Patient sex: F
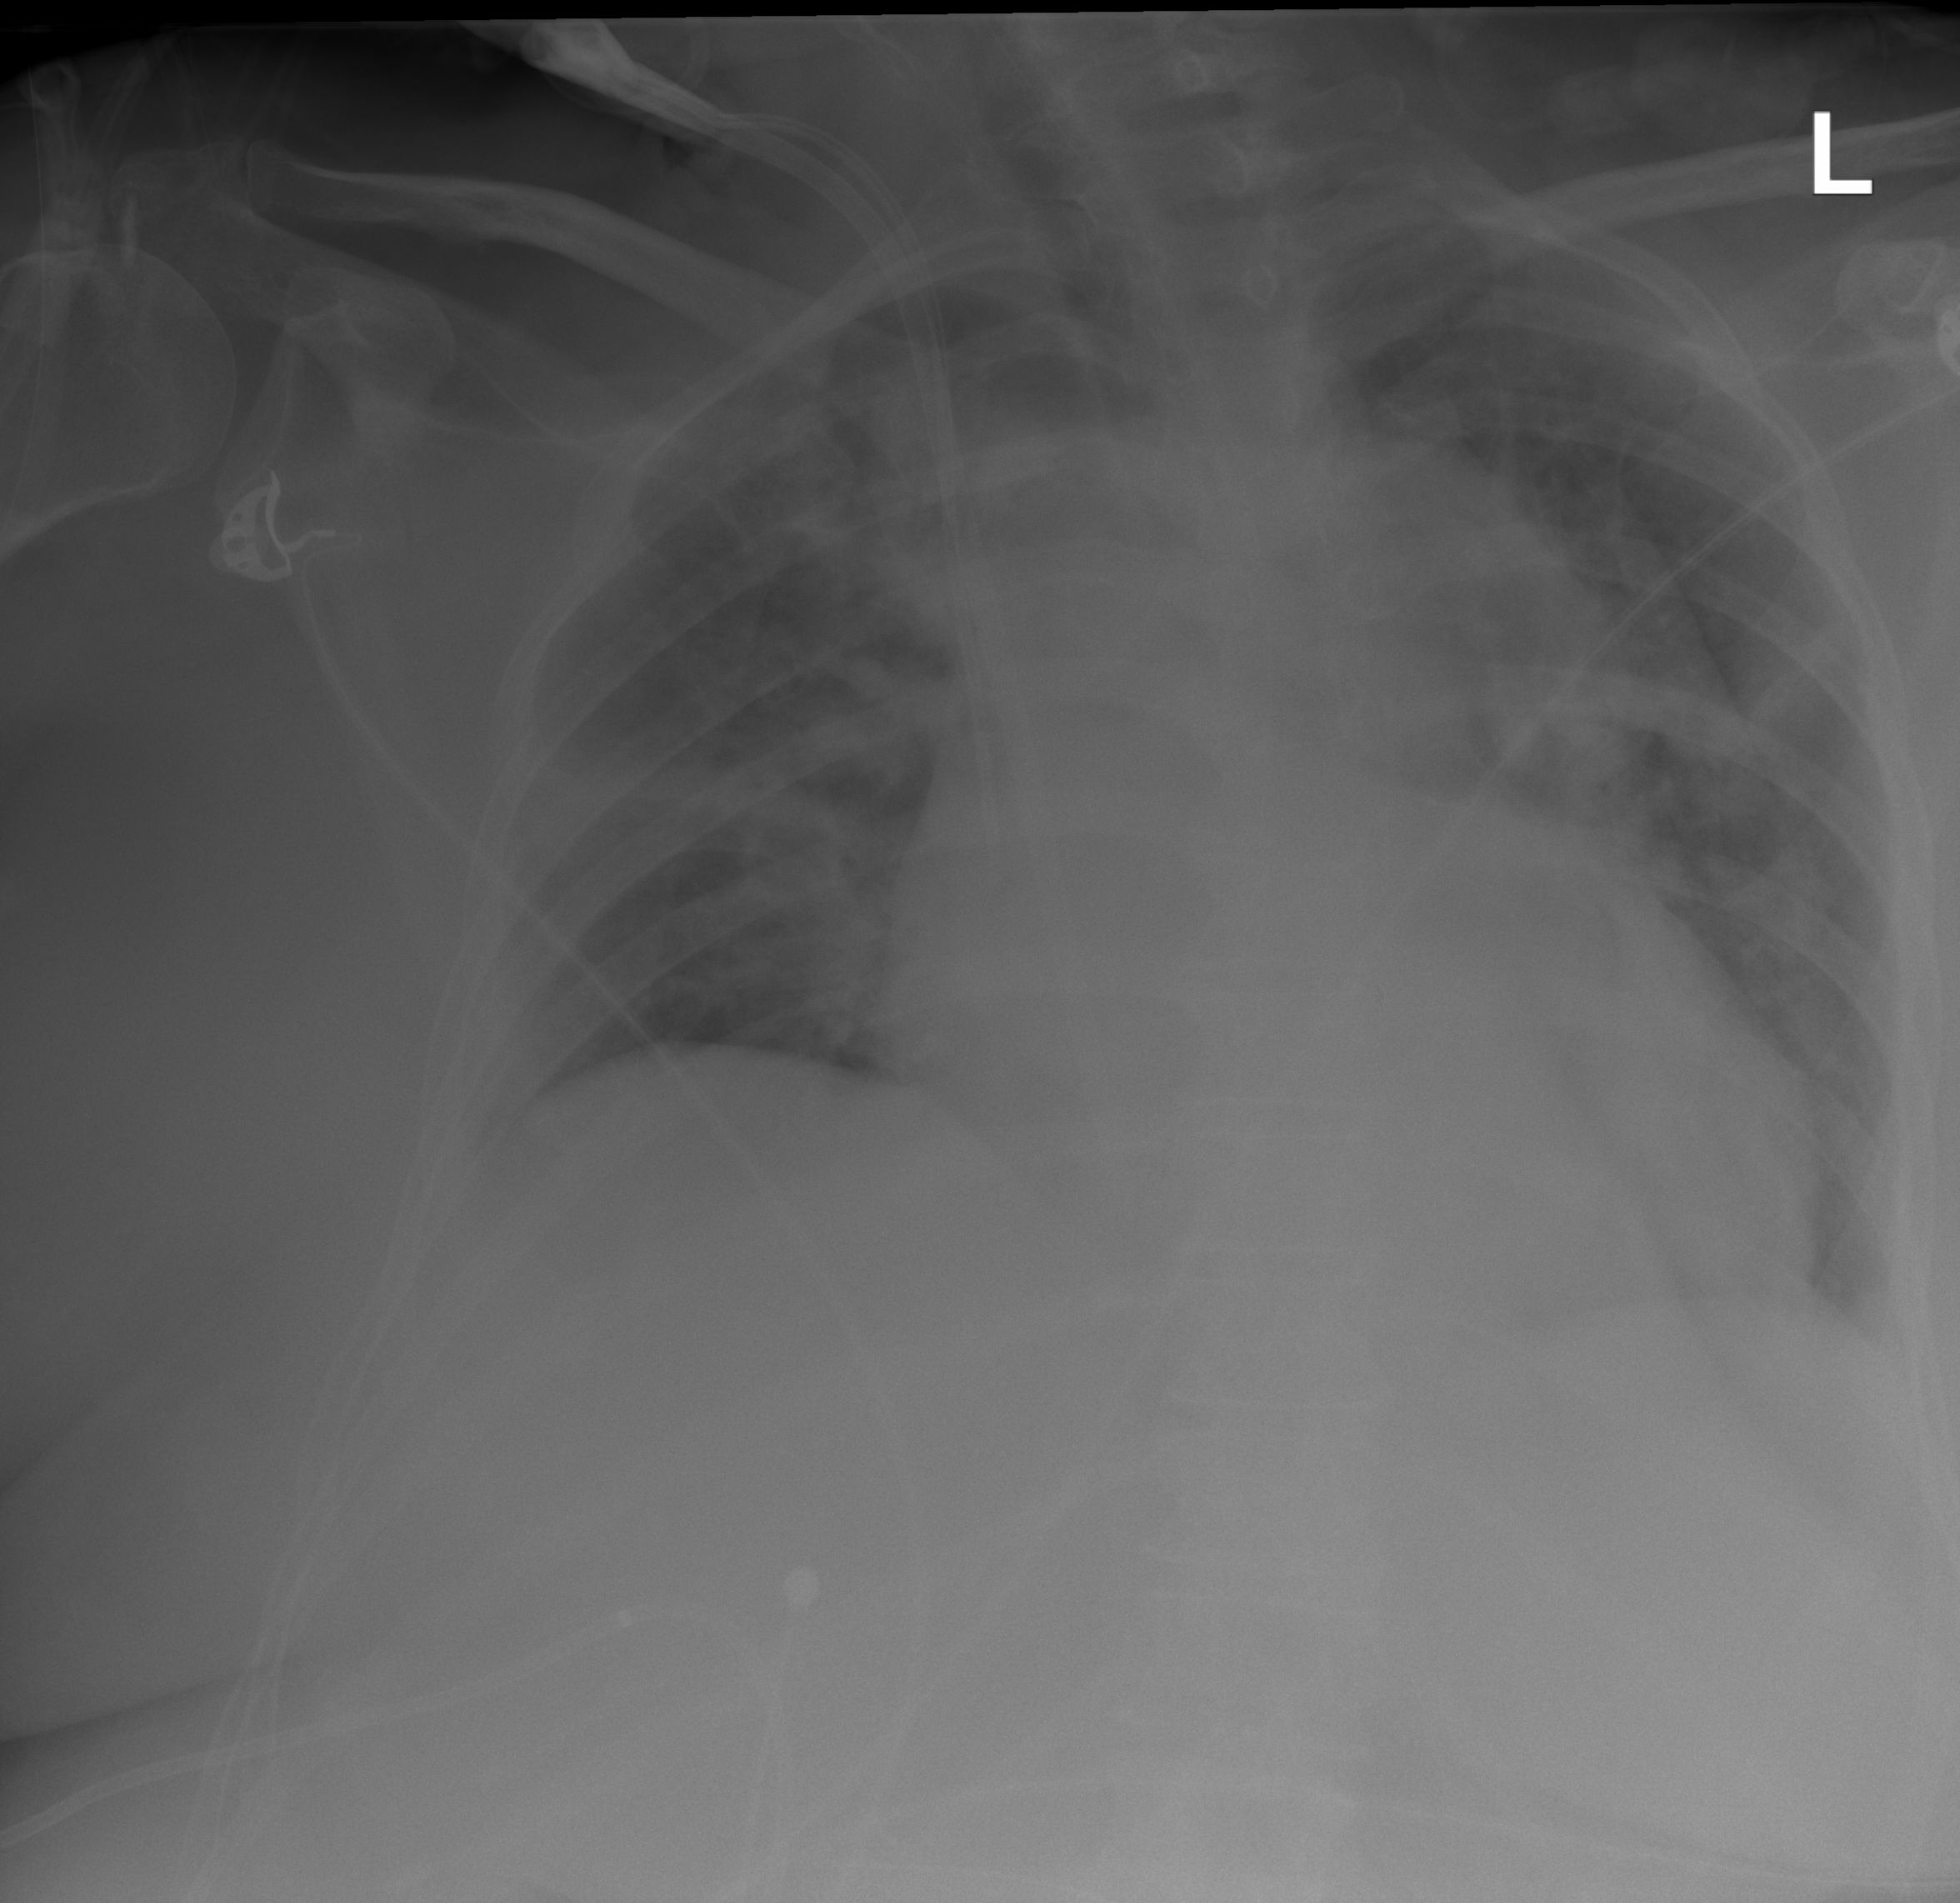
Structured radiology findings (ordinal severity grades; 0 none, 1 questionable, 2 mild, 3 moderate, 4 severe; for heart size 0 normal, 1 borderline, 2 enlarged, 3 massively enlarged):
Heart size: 2
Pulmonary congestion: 2
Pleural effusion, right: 2
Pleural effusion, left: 2
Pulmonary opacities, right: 2
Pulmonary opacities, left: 2
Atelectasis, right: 0
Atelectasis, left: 2